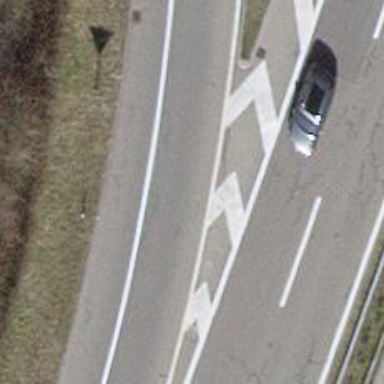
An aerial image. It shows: Asphalt motorway link.